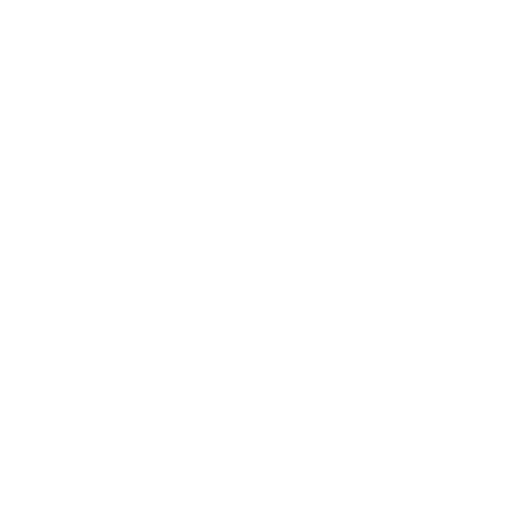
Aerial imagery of island in Alaska named John Rock containing only unknown